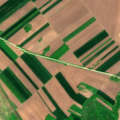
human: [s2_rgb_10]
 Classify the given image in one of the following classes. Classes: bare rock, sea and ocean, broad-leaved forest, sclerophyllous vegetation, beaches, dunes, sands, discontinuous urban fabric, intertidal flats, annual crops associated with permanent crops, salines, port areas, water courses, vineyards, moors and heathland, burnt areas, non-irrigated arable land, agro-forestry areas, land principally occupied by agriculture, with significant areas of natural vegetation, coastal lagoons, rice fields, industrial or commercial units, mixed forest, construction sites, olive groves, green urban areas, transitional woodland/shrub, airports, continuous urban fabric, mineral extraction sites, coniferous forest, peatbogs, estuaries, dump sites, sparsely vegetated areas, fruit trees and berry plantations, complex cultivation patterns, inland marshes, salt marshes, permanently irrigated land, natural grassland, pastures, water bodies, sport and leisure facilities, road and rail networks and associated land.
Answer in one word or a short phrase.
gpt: non-irrigated arable land, pastures, land principally occupied by agriculture, with significant areas of natural vegetation